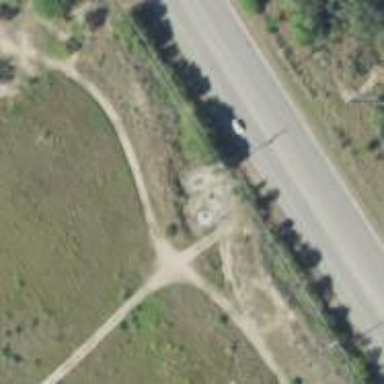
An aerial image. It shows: Power pole.